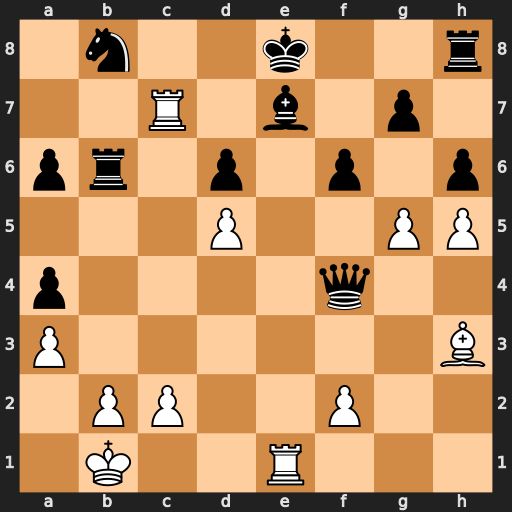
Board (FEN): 1n2k2r/2R1b1p1/pr1p1p1p/3P2PP/p4q2/P6B/1PP2P2/1K2R3
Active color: w
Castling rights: k
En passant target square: -
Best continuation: Rc8+ Kf7 g6#